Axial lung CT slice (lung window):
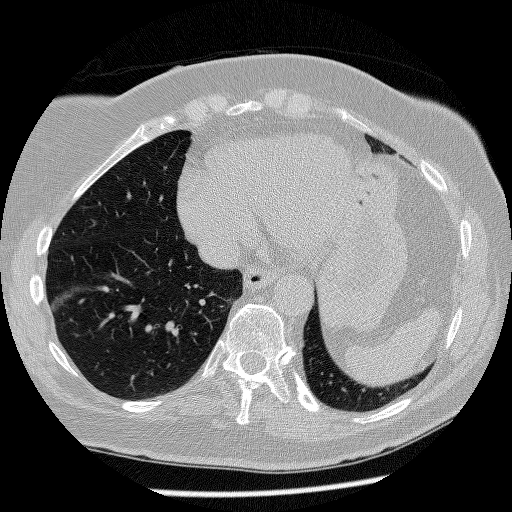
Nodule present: no